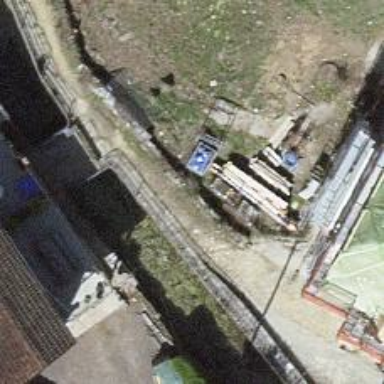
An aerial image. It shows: Retaining wall.